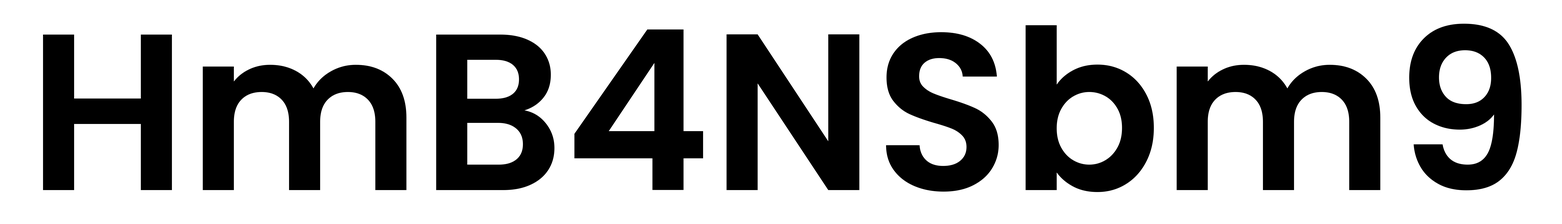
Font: Poppins-SemiBold